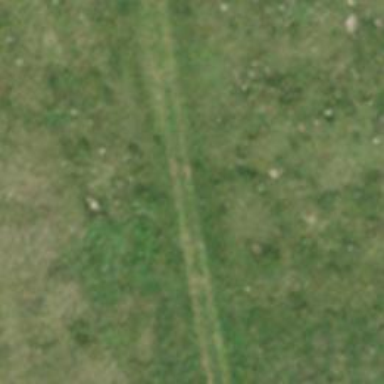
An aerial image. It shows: Path covered in grass.